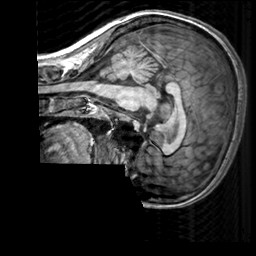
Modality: T1w
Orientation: sagittal
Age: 26
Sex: female
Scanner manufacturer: siemens
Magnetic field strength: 3 T
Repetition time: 2.3 s
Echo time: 0.00303 s